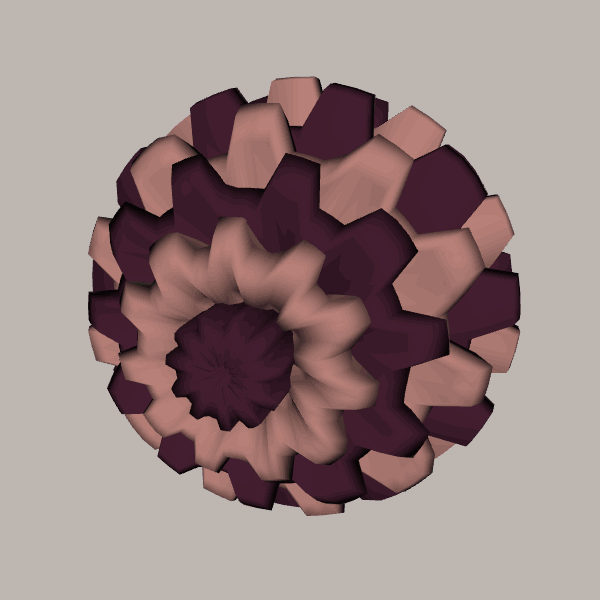
Background: light